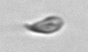
Label: Cryptophyta